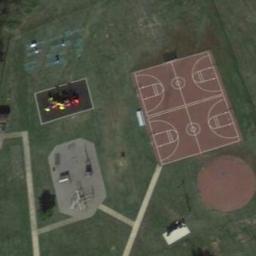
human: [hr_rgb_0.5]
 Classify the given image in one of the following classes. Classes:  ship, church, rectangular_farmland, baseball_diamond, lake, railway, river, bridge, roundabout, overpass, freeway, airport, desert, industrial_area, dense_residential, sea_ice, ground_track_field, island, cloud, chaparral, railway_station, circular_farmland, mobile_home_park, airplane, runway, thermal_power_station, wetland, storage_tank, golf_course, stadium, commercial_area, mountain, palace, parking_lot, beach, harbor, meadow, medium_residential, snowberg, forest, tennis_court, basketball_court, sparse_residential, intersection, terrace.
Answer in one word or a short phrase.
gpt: basketball_court